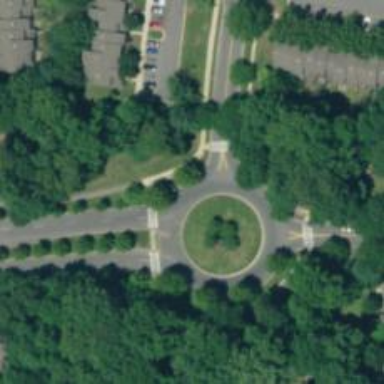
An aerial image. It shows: Residential road that intersects with roundabout.